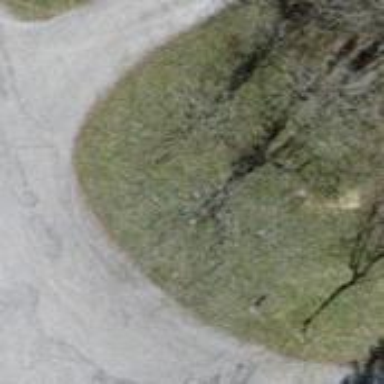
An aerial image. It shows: Bench at picnic site.